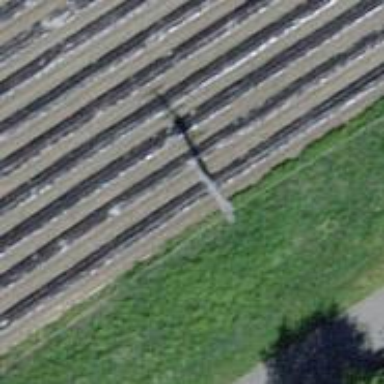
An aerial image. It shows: Concrete power pole with straight line management.